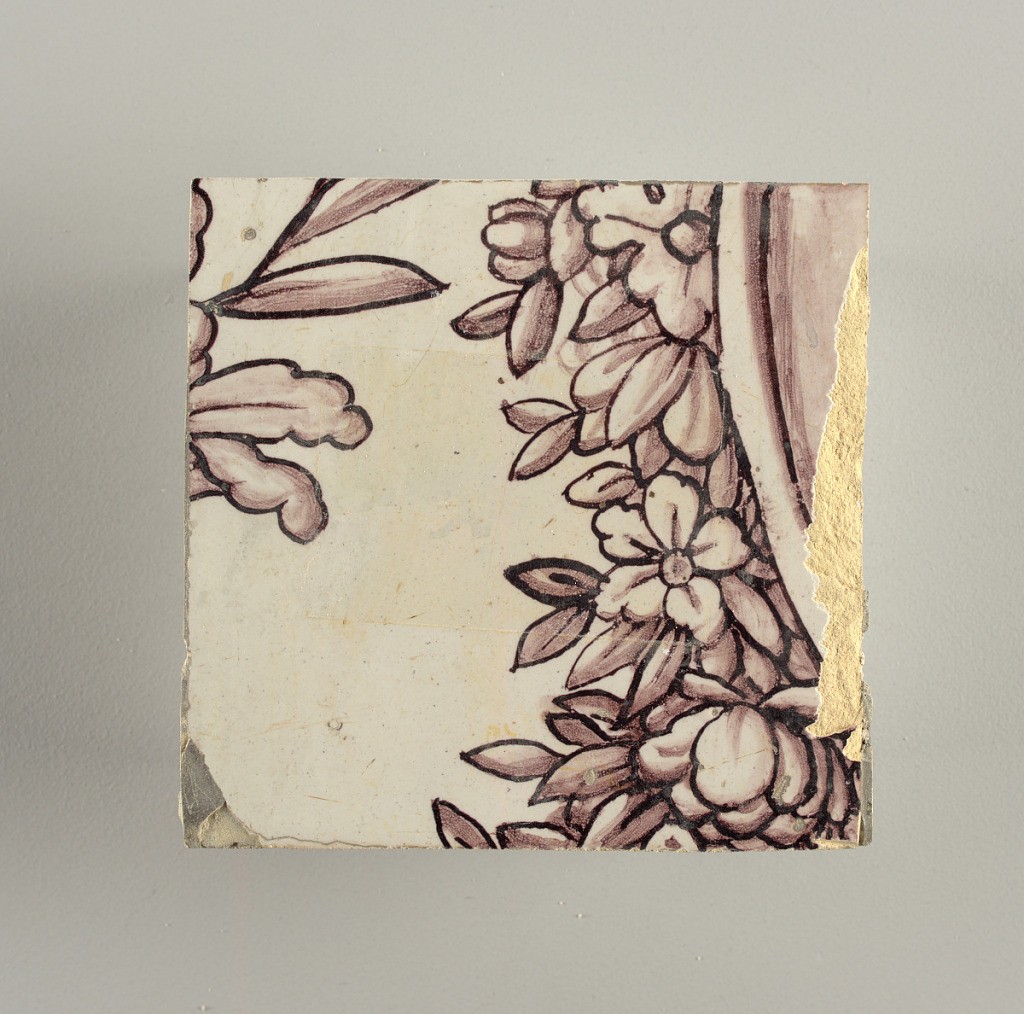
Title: Wall facing
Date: ca. 1725
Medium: tin-glazed earthenware, underglaze
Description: Running design for a frieze or a dado, composed of scrolls of foliage and strapwork, and four repeating motifs--a seated woman in a small upright oval medallion, a putto seated on a rocailled base, and strapwork in axial pattern.  The various panels, A to F, show various repeats of the same design, all being five tiles high and a varying number of tiles wide.